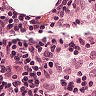
Metastatic tissue present: no